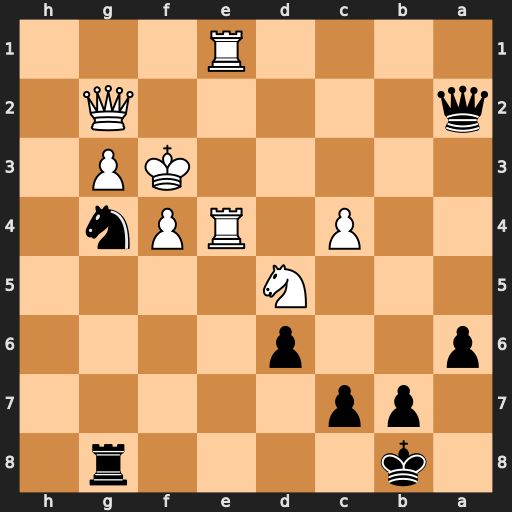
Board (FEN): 1k4r1/1pp5/p2p4/3N4/2P1RPn1/5KP1/q5Q1/4R3
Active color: b
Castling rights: -
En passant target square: -
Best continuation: Nh2+ Qxh2 Qxh2 Re8+ Rxe8